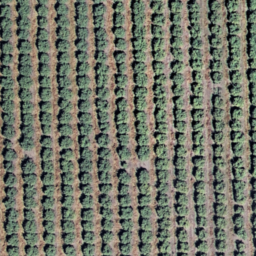
Label: agricultural